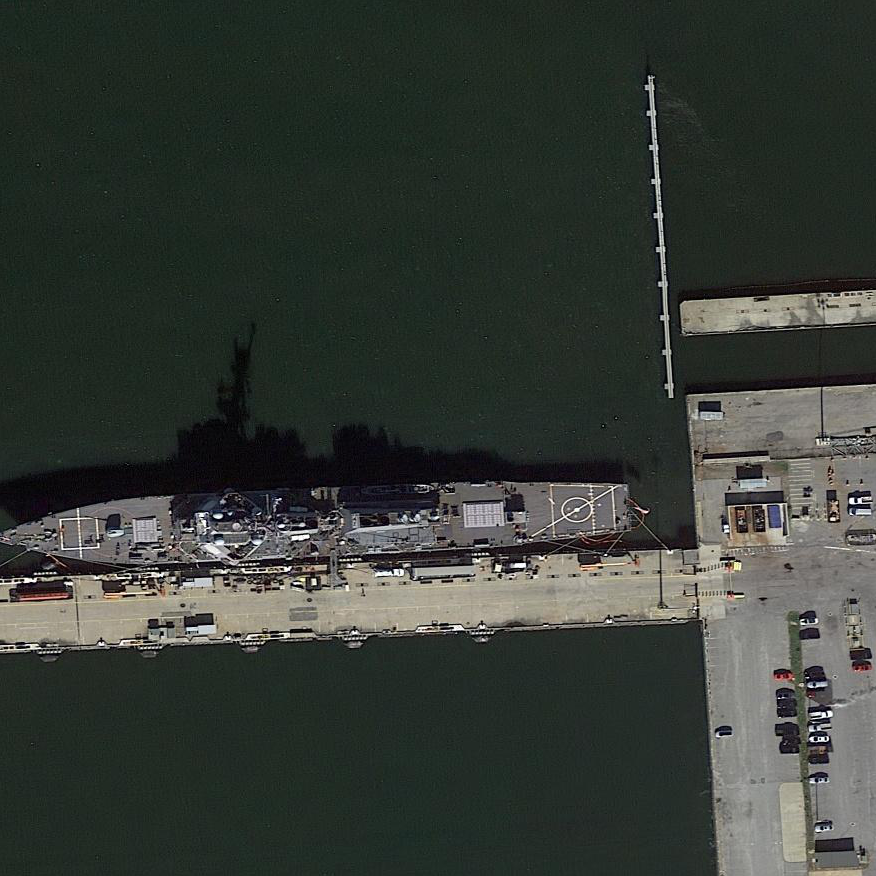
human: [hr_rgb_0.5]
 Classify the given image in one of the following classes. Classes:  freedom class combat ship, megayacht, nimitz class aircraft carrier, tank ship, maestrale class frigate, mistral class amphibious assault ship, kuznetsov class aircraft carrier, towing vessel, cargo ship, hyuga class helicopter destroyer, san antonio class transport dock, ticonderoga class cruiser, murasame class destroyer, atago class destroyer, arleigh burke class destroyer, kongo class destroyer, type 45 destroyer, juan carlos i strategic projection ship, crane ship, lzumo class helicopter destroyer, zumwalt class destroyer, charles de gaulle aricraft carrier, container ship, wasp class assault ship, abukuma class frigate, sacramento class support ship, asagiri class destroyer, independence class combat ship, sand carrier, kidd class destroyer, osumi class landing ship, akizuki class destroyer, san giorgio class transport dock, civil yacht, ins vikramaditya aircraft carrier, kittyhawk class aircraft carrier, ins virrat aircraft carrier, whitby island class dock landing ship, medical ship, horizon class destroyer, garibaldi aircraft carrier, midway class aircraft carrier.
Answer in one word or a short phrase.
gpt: Arleigh Burke class destroyer